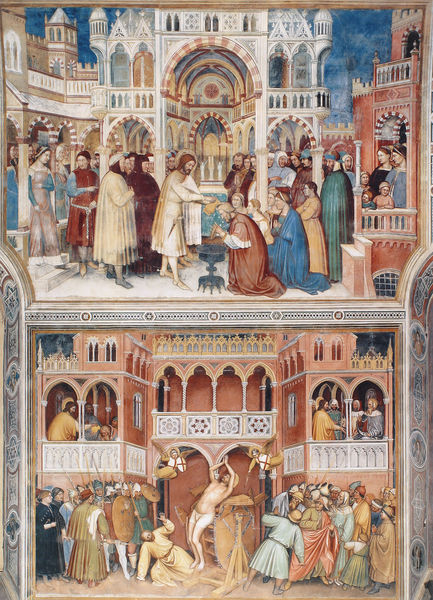
Titel: Cappella di S. Giorgio: Leben Jesu, Marienkrönung, Legende der hll. Georg, Katharina und Lucia
Künstler: Altichiero
Standort: Padua, Capella di S. Giorgio (EU - I - Venetien)
Schlagwörter: blau, nackt, menschen, stadt, malerei, architektur, kirche, renaissance, engel, farbig, italien, perspektive, zuschauer, platz, balkone, bögen, türme, schnitt, christus, jesus, dolch, mittelalter, krönung, tempel, fresko, taufe, heilung, szenen, erstechen, geisselung, freko, erstecehn